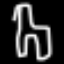
Label: chair